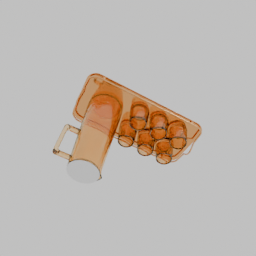
Label: tools